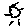
Label: sun